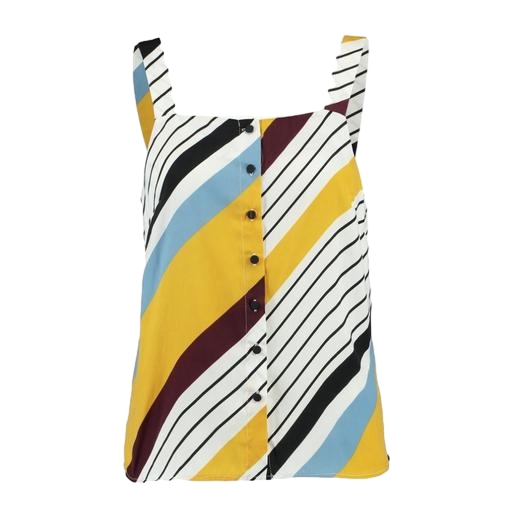
multicolor nly button front blouse, multicolor noah longline vest, multicolor top woman, white background